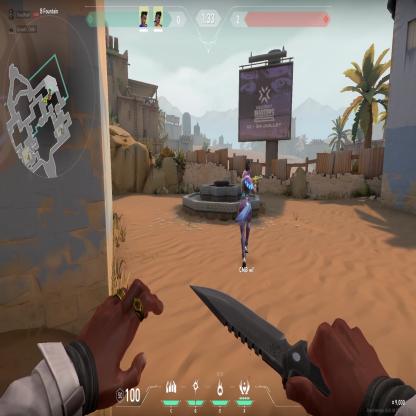
Label: teammate